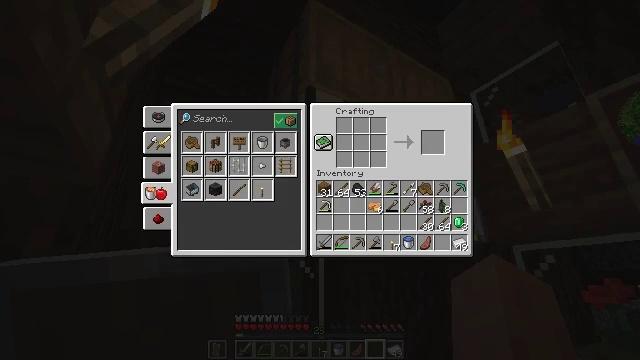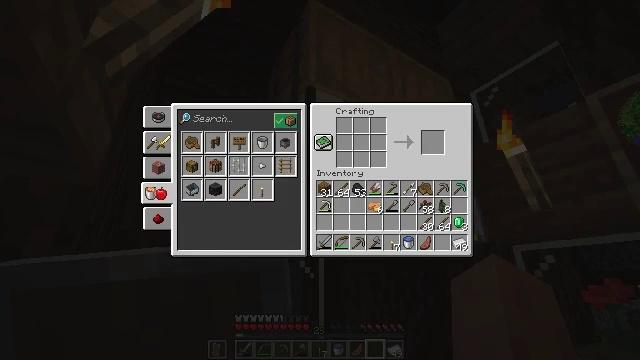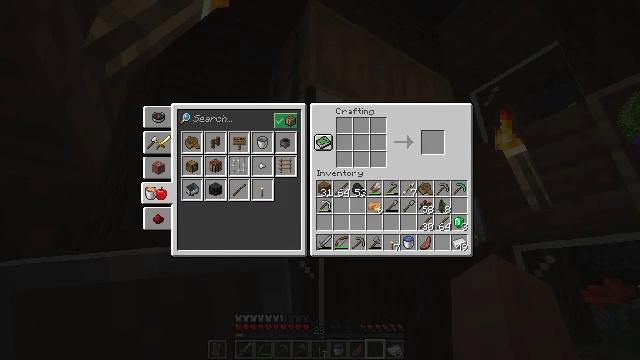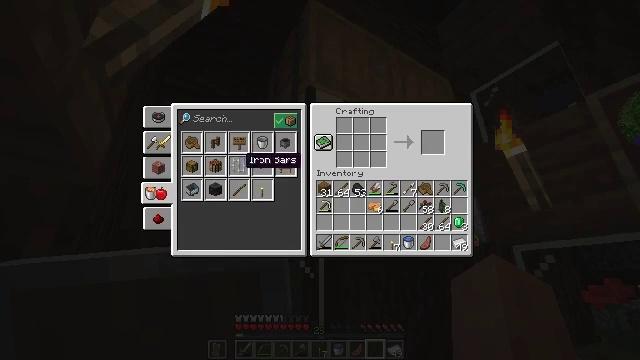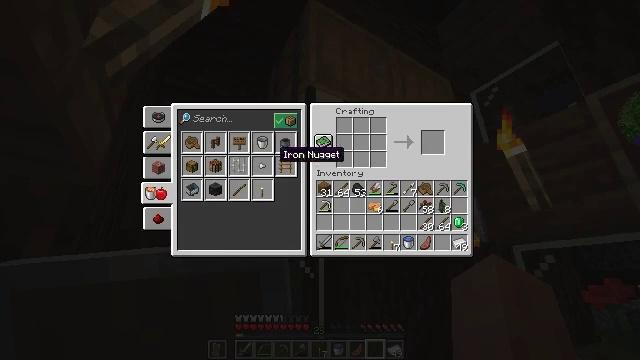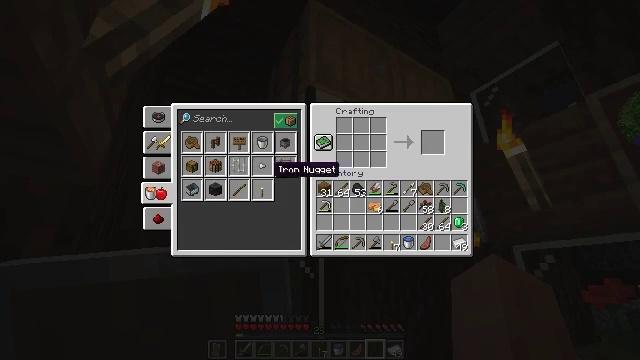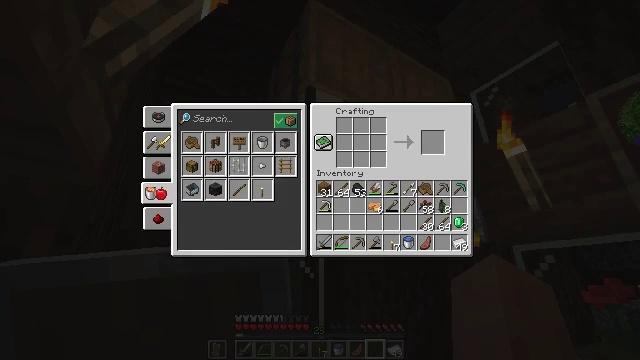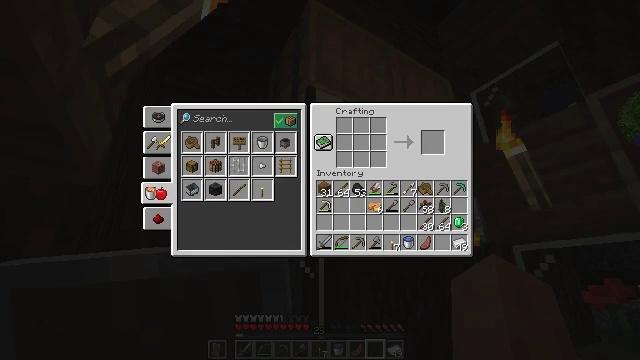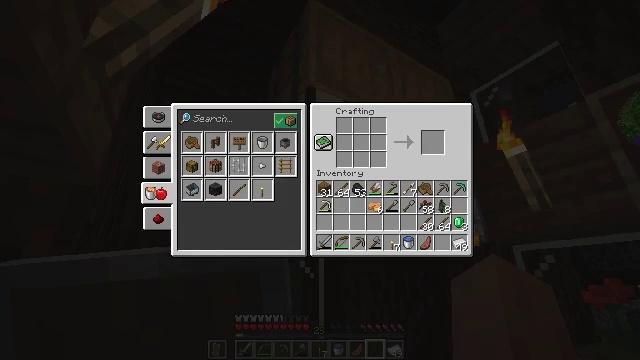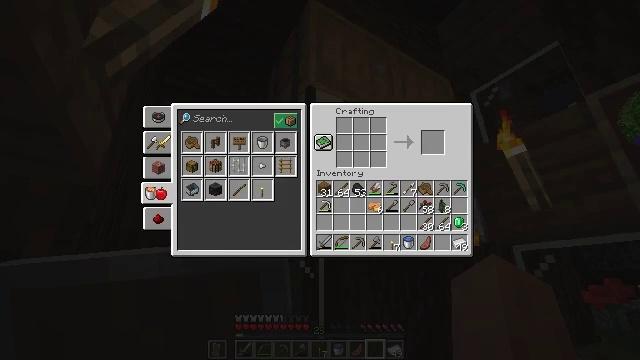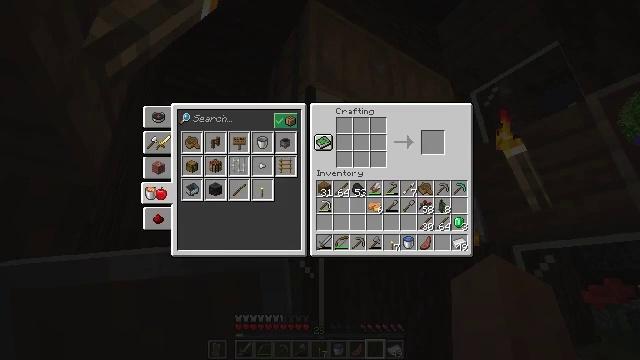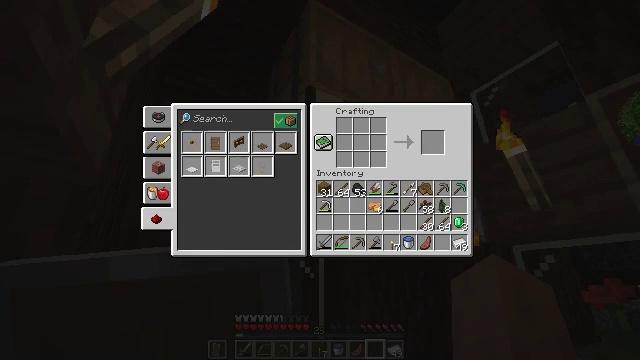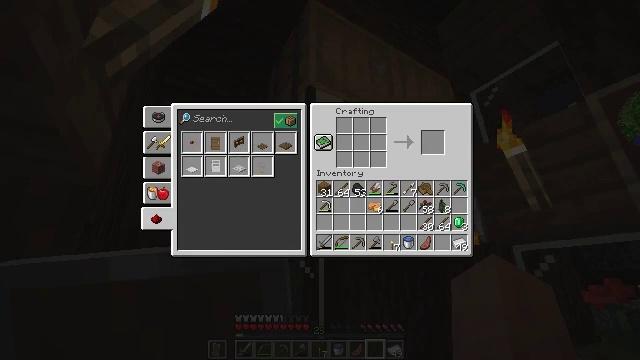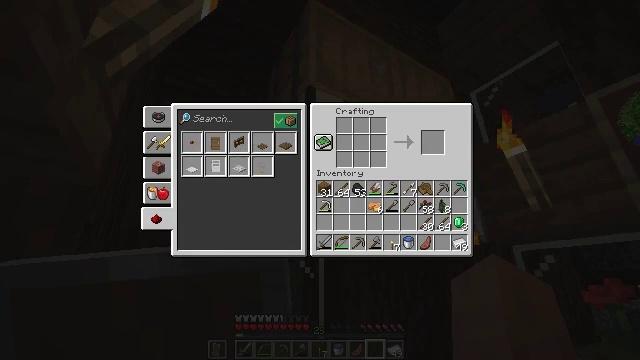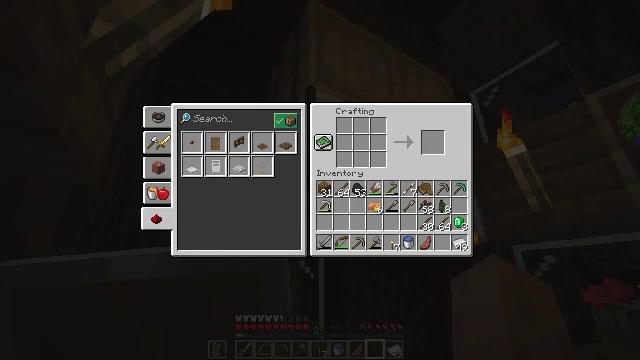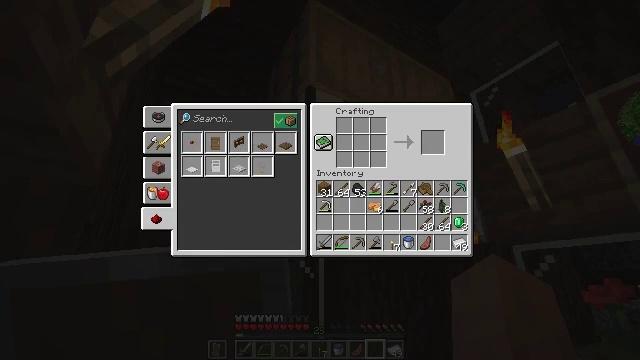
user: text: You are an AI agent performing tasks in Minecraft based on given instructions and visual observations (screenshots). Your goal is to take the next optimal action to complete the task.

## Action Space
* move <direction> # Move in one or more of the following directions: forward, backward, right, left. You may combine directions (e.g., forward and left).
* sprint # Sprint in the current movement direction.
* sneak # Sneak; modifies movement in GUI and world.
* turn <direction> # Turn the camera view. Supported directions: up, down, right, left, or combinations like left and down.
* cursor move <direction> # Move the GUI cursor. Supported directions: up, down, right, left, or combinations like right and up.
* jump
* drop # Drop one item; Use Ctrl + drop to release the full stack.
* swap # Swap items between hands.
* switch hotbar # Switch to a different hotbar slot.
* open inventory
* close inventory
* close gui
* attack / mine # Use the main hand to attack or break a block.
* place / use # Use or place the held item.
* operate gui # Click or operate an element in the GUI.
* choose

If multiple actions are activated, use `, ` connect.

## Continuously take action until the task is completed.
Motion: motion action
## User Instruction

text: Use the crafting grid to craft an iron door.
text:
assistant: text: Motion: no_op
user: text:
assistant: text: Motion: no_op
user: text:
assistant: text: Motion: cursor move right and up
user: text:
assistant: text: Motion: cursor move right
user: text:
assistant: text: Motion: cursor move down
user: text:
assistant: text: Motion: cursor move left and down
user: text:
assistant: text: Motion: cursor move left and down
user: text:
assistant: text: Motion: cursor move left and down
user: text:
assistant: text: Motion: no_op
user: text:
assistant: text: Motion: no_op
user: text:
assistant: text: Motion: operate gui
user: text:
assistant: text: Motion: operate gui
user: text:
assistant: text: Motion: no_op
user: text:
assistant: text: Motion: no_op
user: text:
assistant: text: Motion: cursor move right and up
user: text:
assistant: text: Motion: cursor move right and up
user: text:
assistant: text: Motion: cursor move right
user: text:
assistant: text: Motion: no_op
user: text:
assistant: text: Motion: no_op
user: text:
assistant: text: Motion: cursor move left
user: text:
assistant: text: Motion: operate gui
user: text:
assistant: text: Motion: operate gui
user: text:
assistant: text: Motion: cursor move right and up
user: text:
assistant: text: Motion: cursor move right
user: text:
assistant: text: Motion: cursor move right
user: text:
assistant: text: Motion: cursor move right and up
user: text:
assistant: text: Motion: cursor move down
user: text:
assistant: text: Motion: no_op
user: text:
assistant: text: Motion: operate gui
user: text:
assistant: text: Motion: operate gui